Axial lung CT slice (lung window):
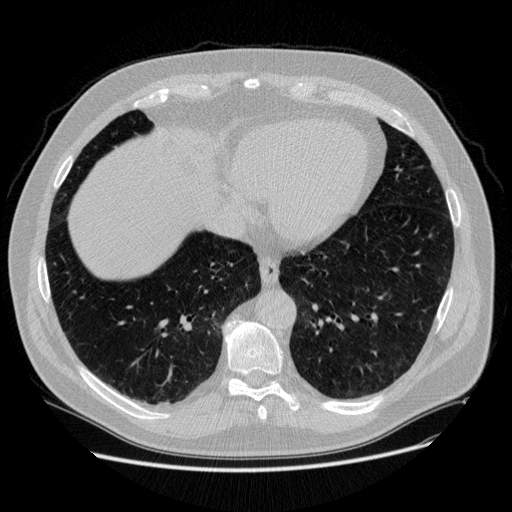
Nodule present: no